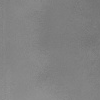
Atmospheric dust classification: dusty